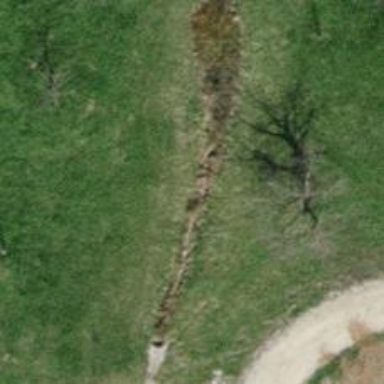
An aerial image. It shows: Ditch in the surroundings.